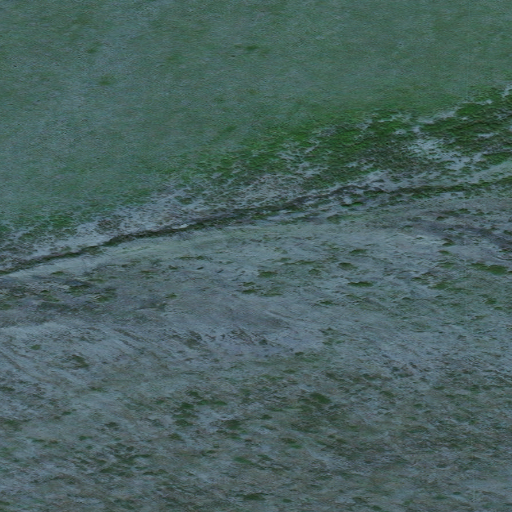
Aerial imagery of mountains in Alaska named Aupilatuk Hills containing only unknown